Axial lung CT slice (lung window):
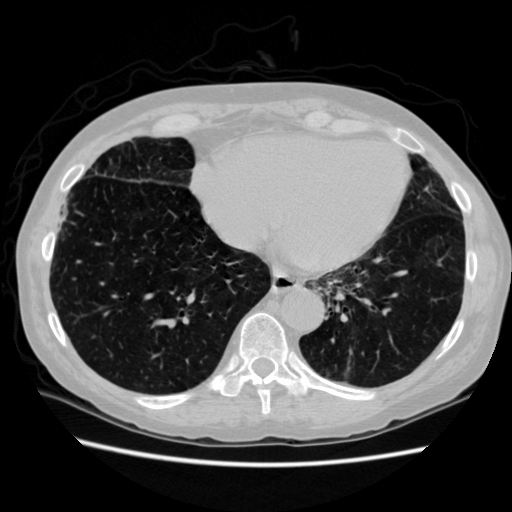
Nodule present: no